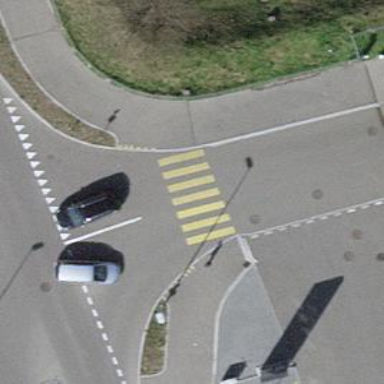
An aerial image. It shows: Asphalt road with uncontrolled zebra crossing.